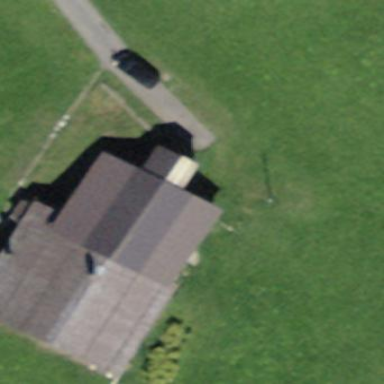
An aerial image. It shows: Rural barn.